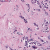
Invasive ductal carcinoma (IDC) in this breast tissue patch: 1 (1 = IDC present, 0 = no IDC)